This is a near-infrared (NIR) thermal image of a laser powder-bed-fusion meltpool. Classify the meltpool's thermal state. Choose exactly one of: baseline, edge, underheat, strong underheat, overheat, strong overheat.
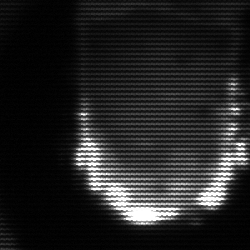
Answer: baseline